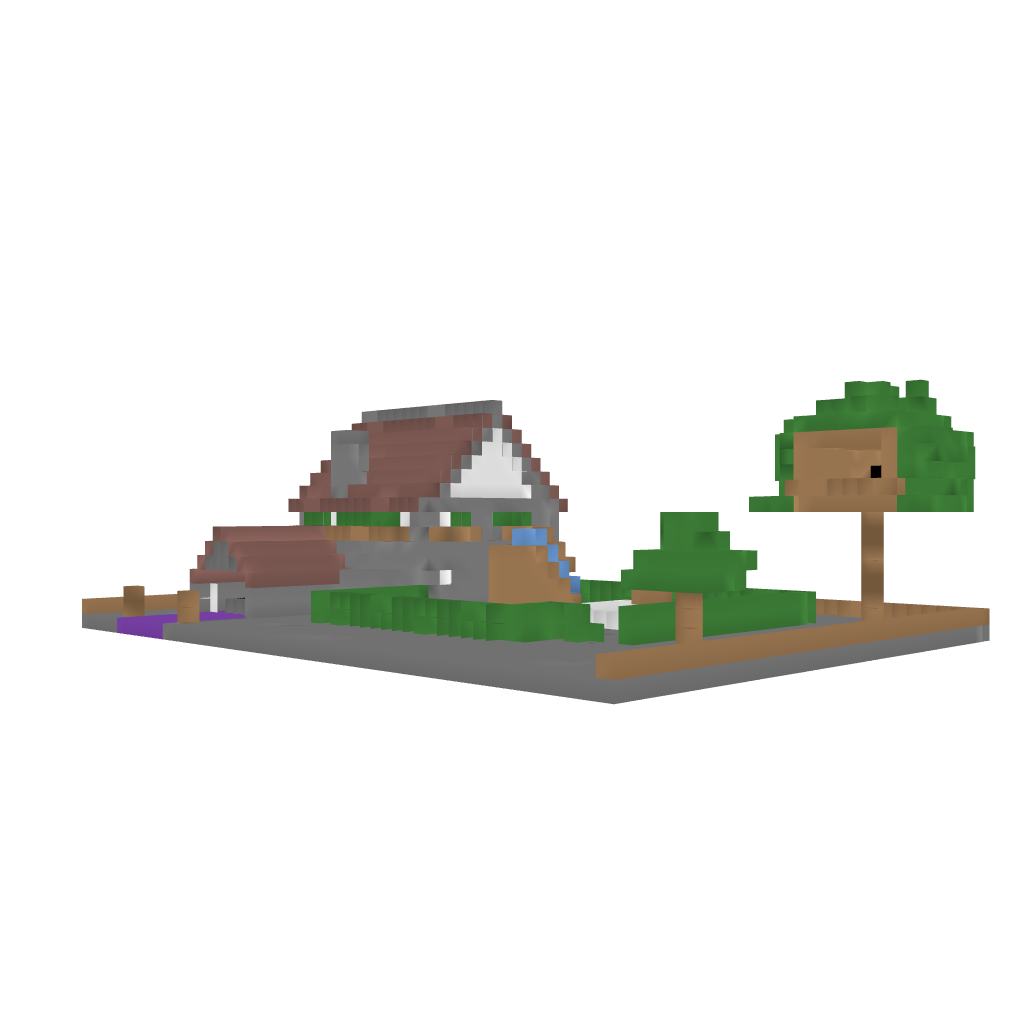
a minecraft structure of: rustic house good quality